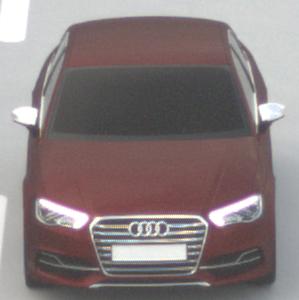
Make: Audi
Model: S3
Detailed model: 8V
Model produced from: 2013
Model produced until: 2020
Doors: 4
Color: red
Road condition: dry road
Daytime: midday
Contrast: low contrast